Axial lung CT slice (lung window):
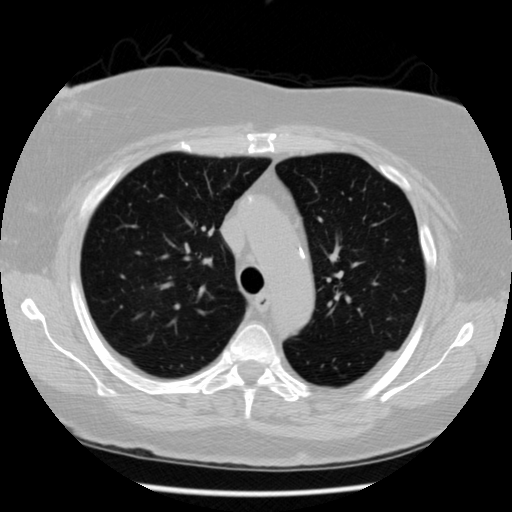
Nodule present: no